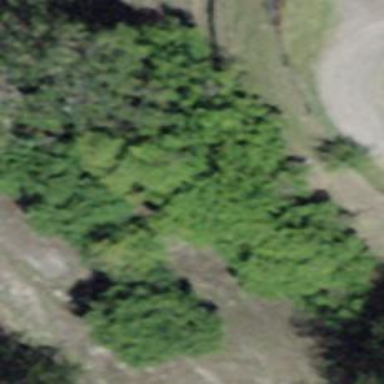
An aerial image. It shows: Forest area.